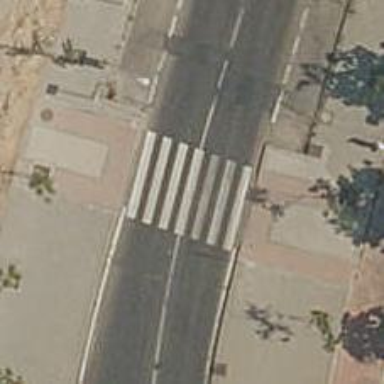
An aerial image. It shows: Marked crossing on the road.